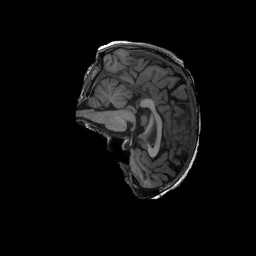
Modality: T1w
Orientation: sagittal
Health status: ill
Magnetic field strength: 3 T